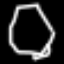
Label: octagon